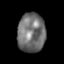
Tissue: skin
Cell type: Epithelial cells
Senescence score: 0.273
Nuclear area (px): 1065
Mean DAPI intensity: 112.841